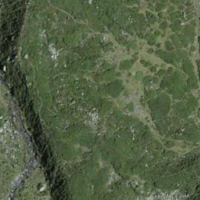
EUNIS habitat code: 31
Species observed at this site:
Arnica montana